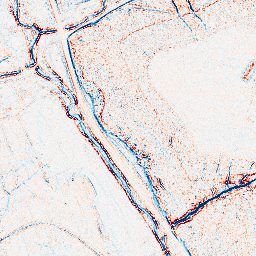
Category: edge_preserving
Decomposition family: bilateral
Decomposition parameters: d: 5
sigma_color: 50
sigma_space: 150
Upsampling method: cubic_catmull_rom
Upsampling parameters: scale: 2
Upsampling scale: 2